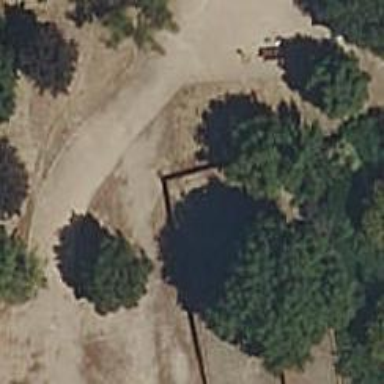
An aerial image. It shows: Fence made of wood.